Question: I tried to separate TableViewDelegate and TableViewDataSource to a separate class from ViewController and I'm facing a couple of problems now.
First problem:
App loads the tableview with all content but when I click on it or try to scroll all data disappears.
Second problem:
On click cell should link to another view where is more content displayed. I push data to this view using function. But when I separated the delegate and datasource to other class it doesnt work.
'''
prepare(for segue: UIStoryboardSegue, sender: Any?)
'''
Here is my code for view controller:
'''
import UIKit
import Foundation
import os
class FirstViewController: UIViewController {
@IBOutlet weak var tableview: UITableView!
@IBOutlet weak var offlineModePicture: UIBarButtonItem!
@IBOutlet weak var refresh_button: UIBarButtonItem!
var wyznania_page = 0 // page
var isNewDataLoading = false
var wyznania = <URL>]
let activitiyViewController = ActivityViewController(message: "Ladowanie...")
override func viewDidLoad() {
super.viewDidLoad()
wyznania[wyznania_page].append(WyznanieData(date: "date", story: "story", sharedLink: "link", tag: "asd", fav: false, page: 1)!)
wyznania[wyznania_page].append(WyznanieData(date: "date", story: "story", sharedLink: "link", tag: "asd", fav: false, page: 1)!)
wyznania[wyznania_page].append(WyznanieData(date: "date", story: "story", sharedLink: "link", tag: "asd", fav: false, page: 1)!)
self.navigationController?.navigationBar.sizeToFit()
view.backgroundColor = UIColor.black
tabBarController?.tabBar.barTintColor = ColorsUI.bar
tabBarController?.tabBar.tintColor = UIColor.white
navigationController?.navigationBar.barTintColor = ColorsUI.bar
navigationController?.navigationBar.tintColor = UIColor.white
let customDelegate = TableViewDelegate(dataForRows: wyznania[wyznania_page])
self.tableview.delegate = customDelegate
self.tableview.dataSource = customDelegate
}
override internal var preferredStatusBarStyle : UIStatusBarStyle {
return .lightContent
}
override func prepare(for segue: UIStoryboardSegue, sender: Any?) {
super.prepare(for: segue, sender: sender)
switch(segue.identifier ?? "") {
case "ShowDetail":
guard let storyDetailViewController = segue.destination as? WyznanieViewController else {
fatalError("Unexpected destination: \(segue.destination)")
}
guard let selectedStopCell = sender as? Wyznanie else {
fatalError("Unexpected sender: \(String(describing: sender))")
}
guard let indexPath = tableview.indexPath(for: selectedStopCell) else {
fatalError("The selected cell is not being displayed by the table")
}
let selectedStory = wyznania[wyznania_page][(indexPath as NSIndexPath).row]
storyDetailViewController.wyznanie = selectedStory
default:
fatalError("Unexpected Segue Identifier; \(String(describing: segue.identifier))")
}
}
@IBAction func unwindToList(sender: UIStoryboardSegue) {
if let sourceViewController = sender.source as? WyznanieViewController, let story = sourceViewController.wyznanie {
if let selectedIndexPath = tableview.indexPathForSelectedRow {
// Update an existing story.
print("updating")
wyznania[wyznania_page][selectedIndexPath.row] = story
tableview.reloadRows(at: [selectedIndexPath], with: .none)
}
else {
// Add a new story
print("adding new")
}
}
}
'''
}
And my Delegate and DataSource class:
'''
[import UIKit
class TableViewDelegate: NSObject,UITableViewDelegate,UITableViewDataSource {
var wyznania = \[WyznanieData\]()
init(dataForRows: \[WyznanieData\]) {
self.wyznania = dataForRows
super.init()
}
func tableView(_ tableView: UITableView, didSelectRowAt indexPath: IndexPath) {
}
func tableView(_ tableView: UITableView, didHighlightRowAt indexPath: IndexPath) {
}
func numberOfSectionsInTableView(tableView: UITableView) -> Int {
return 1
}
func tableView(_ tableView: UITableView, numberOfRowsInSection section: Int) -> Int{
return wyznania.count
}
func tableView(_ tableView: UITableView, cellForRowAt indexPath: IndexPath) -> UITableViewCell {
guard let cell = tableView.dequeueReusableCell(withIdentifier: "story_cell", for:indexPath) as? Wyznanie else {
fatalError("The dequeued cell is not an instance of WyznanieTableViewCell.")
}
let wyznanie = wyznania\[indexPath.row\]
cell.date.text = wyznanie.date
cell.story.text = wyznanie.story
cell.story.setContentOffset(CGPoint.zero, animated: true)
cell.story.textColor = UIColor.white
cell.backgroundColor = ColorsUI.cell_backgroung
cell.layer.borderWidth = 3.0
cell.layer.borderColor = ColorsUI.cell_borderColor
return cell
}
}]
'''
<URL>
[]
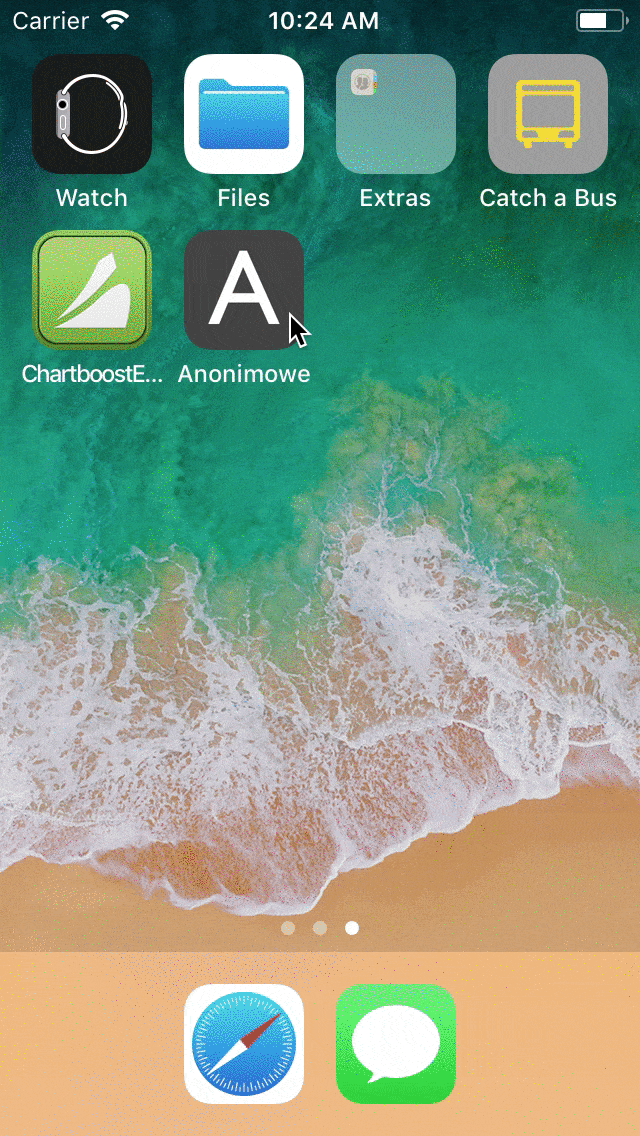
Answer: Try making your 'delegate' variable global. it must be deallocation when goes out of scope in 'viewDidLoad' ('dataSource' and 'delegate' are weak in UITableView).
Extract following declaration global.
'var customDelegate: TableViewDelegate!'
then in 'viewDidLoad' do following
'customDelegate = TableViewDelegate(dataForRows: wyznania[wyznania_page])'